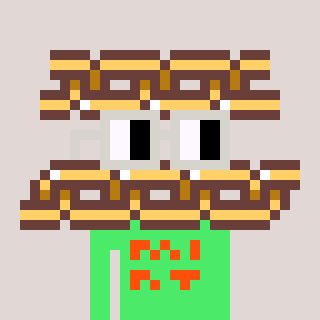
a pixel art character with square light gray glasses, a chain-shaped head and a teal-colored body on a warm background